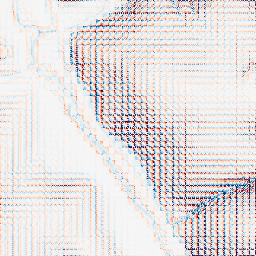
Category: wavelet
Decomposition family: wavelet_dwt
Decomposition parameters: wavelet: haar
level: 3
Upsampling method: regularized
Upsampling parameters: scale: 4
lambda_reg: 0.1
Upsampling scale: 4